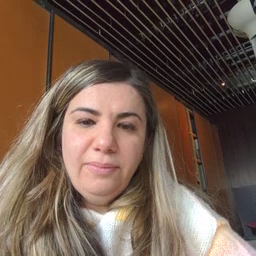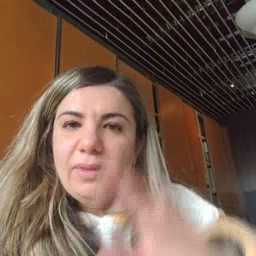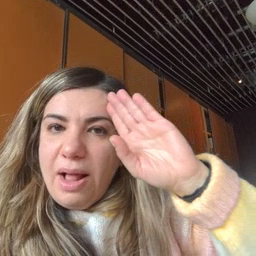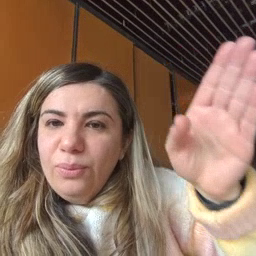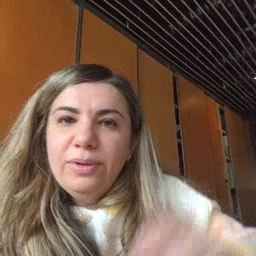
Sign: hello